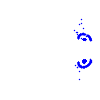
Particle: electron